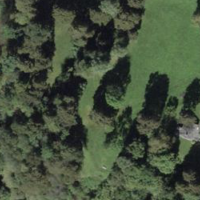
EUNIS habitat code: 41
Species observed at this site:
Lasiommata megera
Coenonympha pamphilus